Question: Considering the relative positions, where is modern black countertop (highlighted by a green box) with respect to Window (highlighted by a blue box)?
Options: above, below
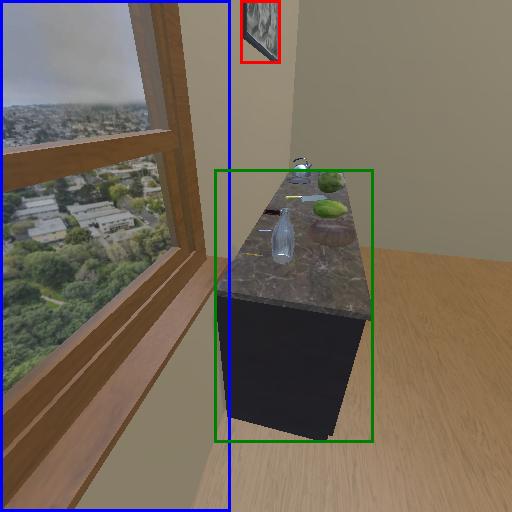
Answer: above